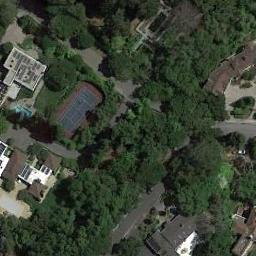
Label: tennis_court